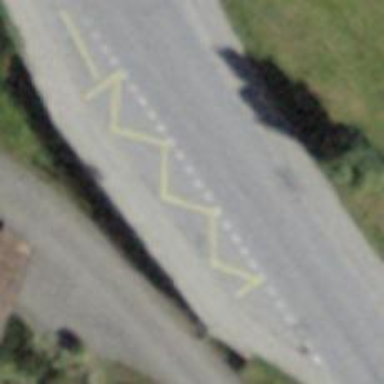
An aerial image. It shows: Bus stop with platform for public transport.